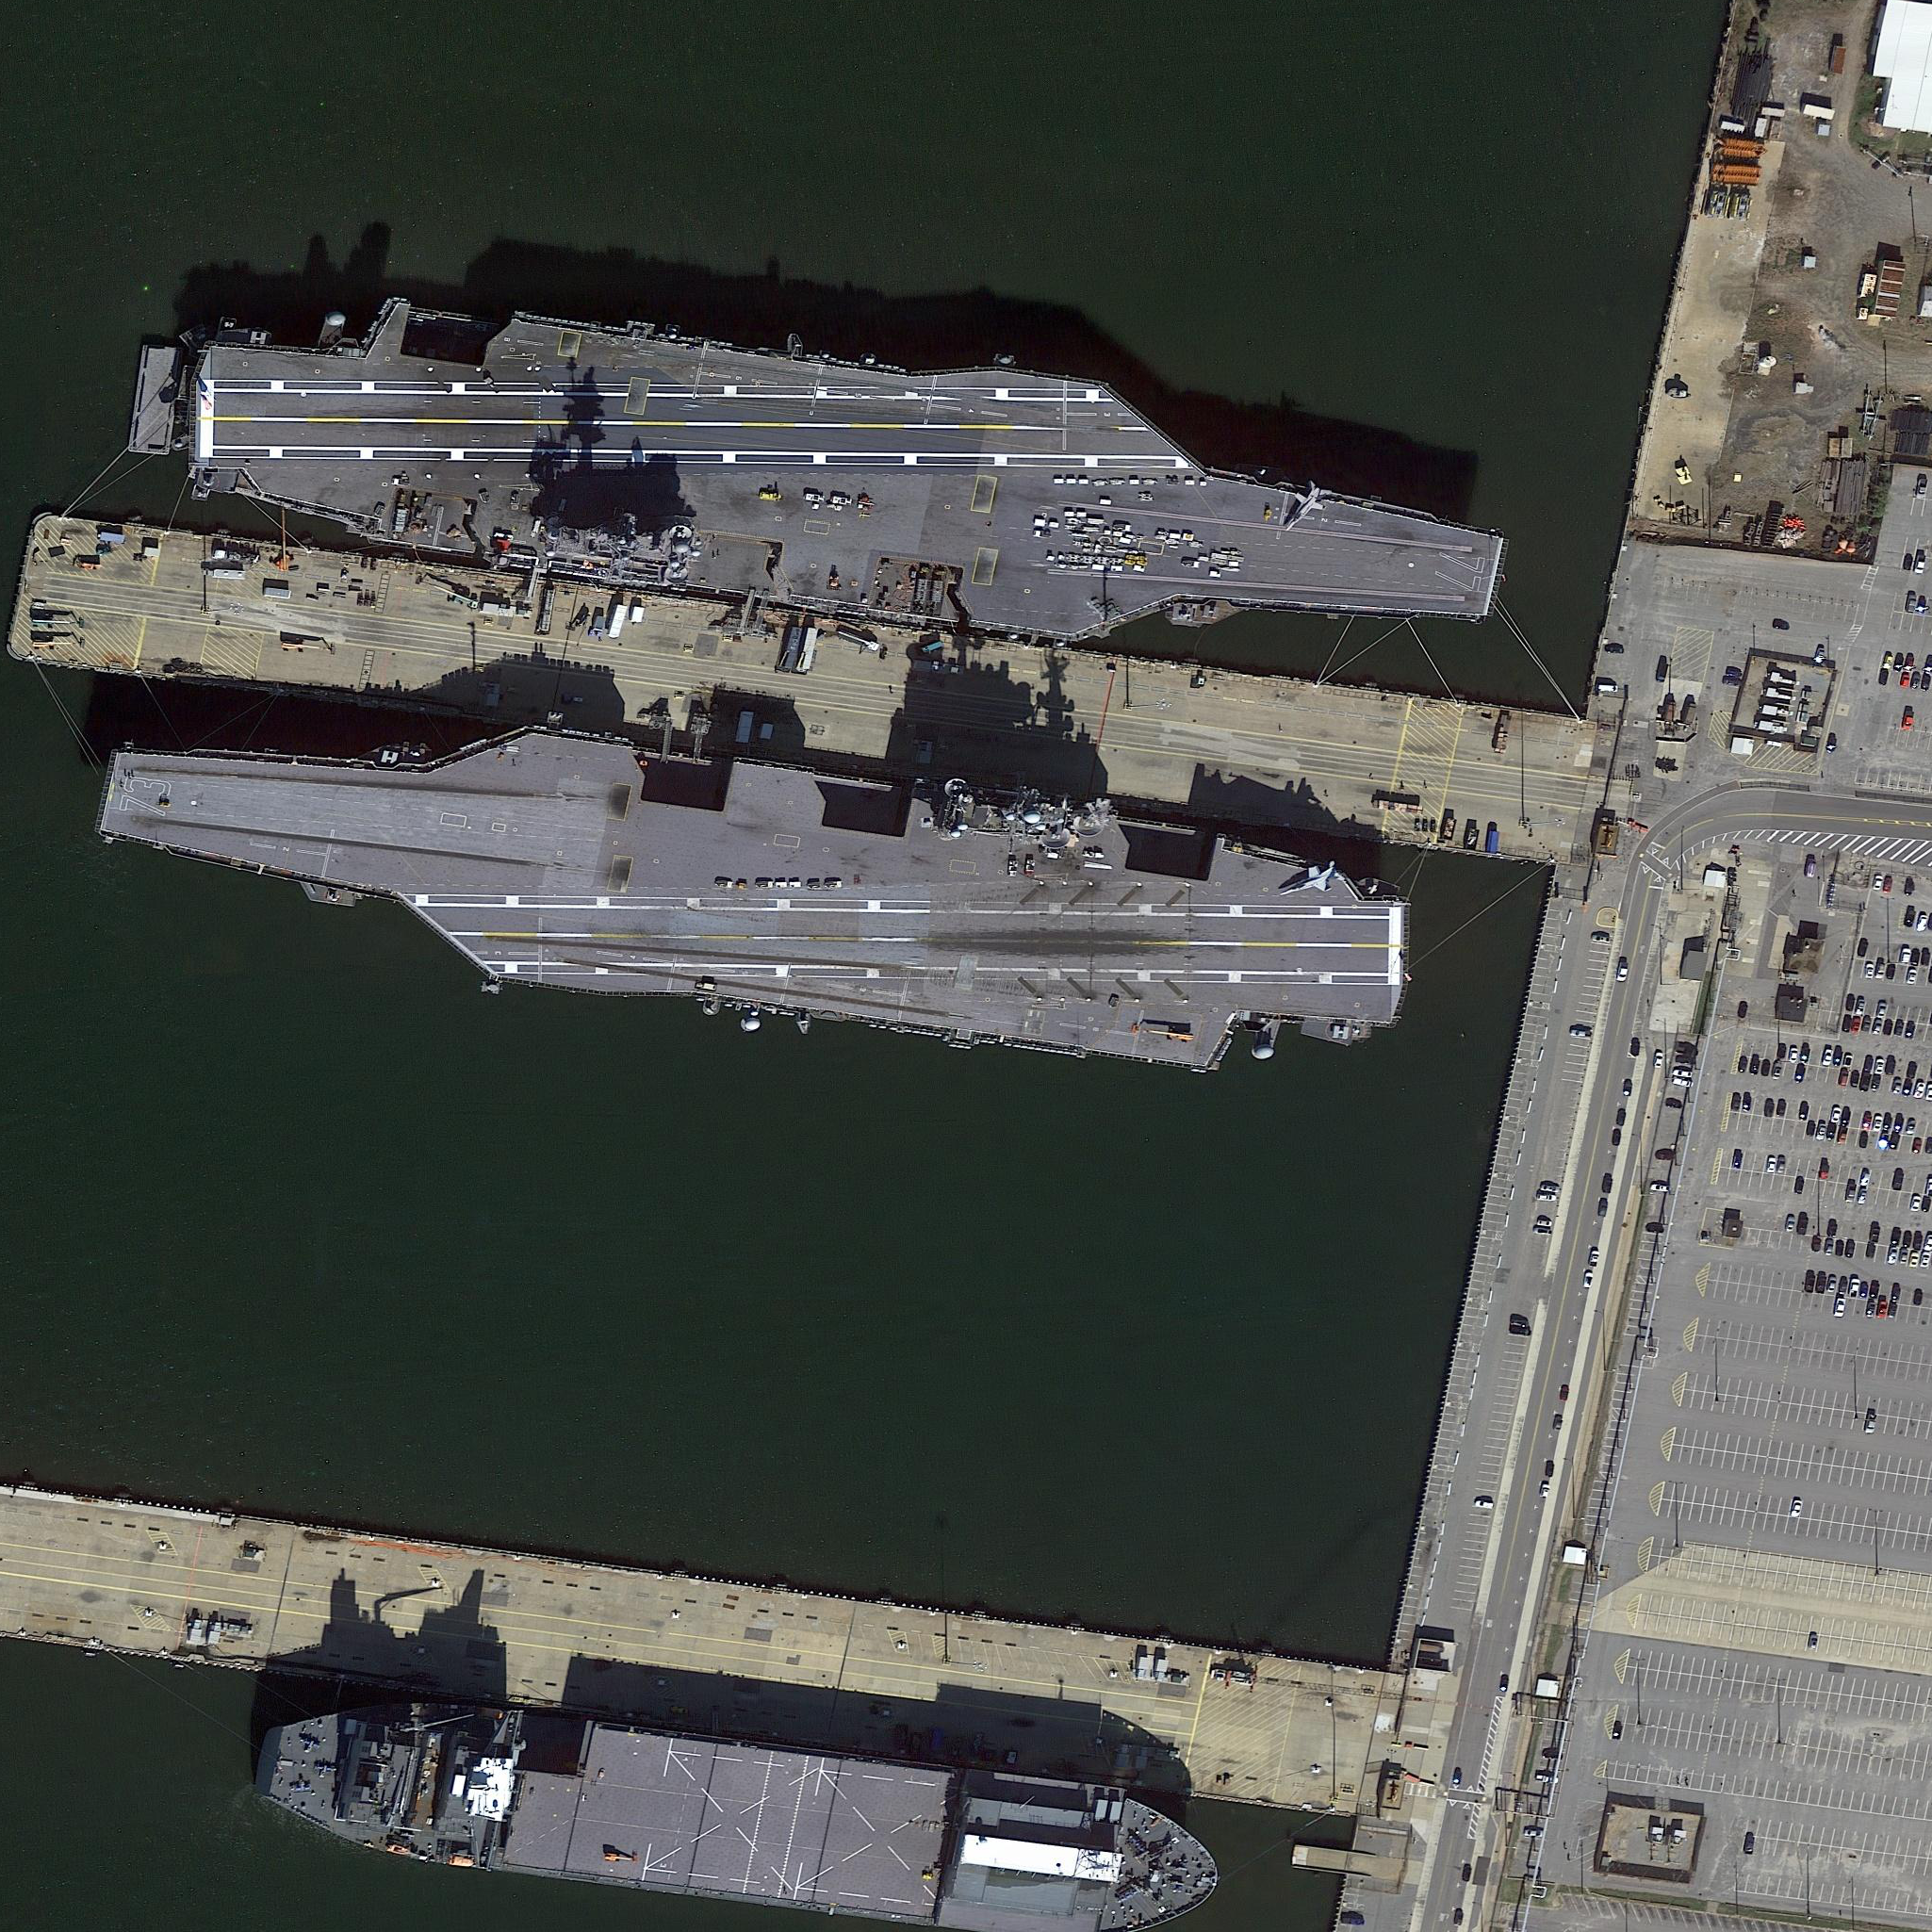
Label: aircraft_carrier